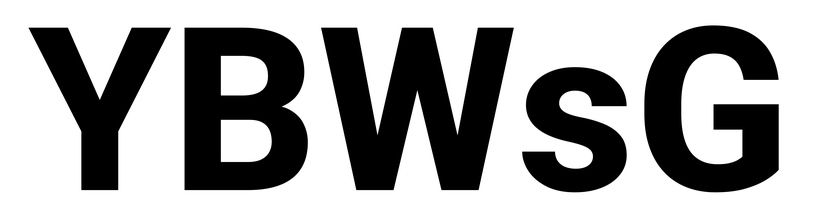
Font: Roboto_ExtraBold